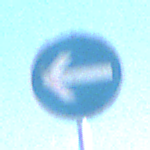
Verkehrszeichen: VorgeschriebeneFahrtrichtungHierLinks
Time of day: Night
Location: Outdoor (Nature)
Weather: PartlyCloudy
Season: NotSpecified
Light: Natural